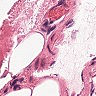
Metastatic tissue present: no